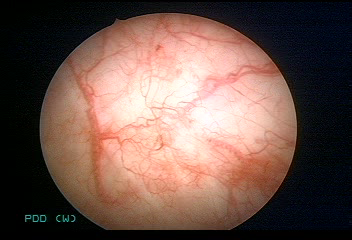
Modality: WLC
Class: Normal mucosa
Bladder cancer association: No